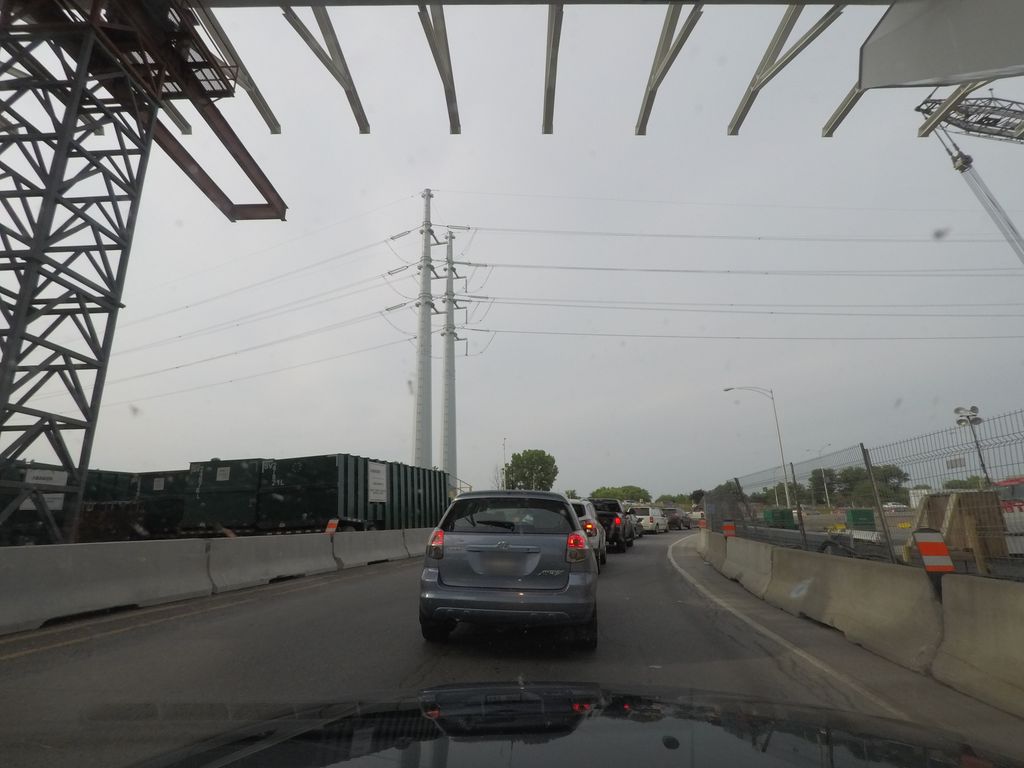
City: montreal